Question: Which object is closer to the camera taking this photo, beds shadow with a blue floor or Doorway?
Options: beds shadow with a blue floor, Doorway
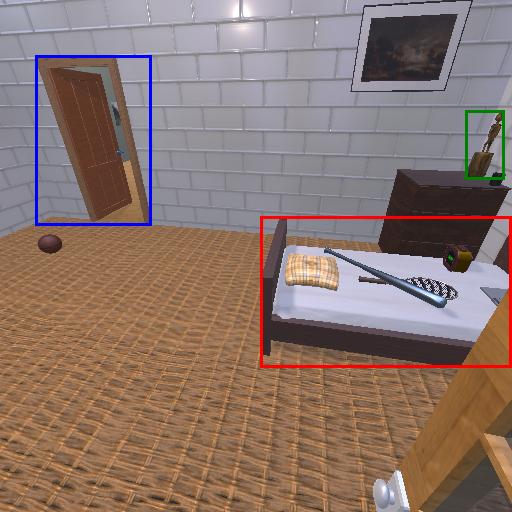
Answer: beds shadow with a blue floor